Question: I want to do some thing like this,

How to draw a circle in UILabel which looks similar to this image, i just want to avoid using an image instead.
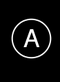
Answer: I'd suggest adding a shape layer to the UILabel. Something like this:
'''
// Create the shape layer
CAShapeLayer *circleLayer = [CAShapeLayer layer];
circleLayer.path = [UIBezierPath bezierPathWithOvalInRect:CGRectMake(0, 0, 50, 50)].CGPath;
circleLayer.fillColor = [UIColor clearColor].CGColor;
circleLayer.strokeColor = [UIColor whiteColor].CGColor;
circleLayer.lineWidth = 1;
// Add it do your label's layer hierarchy
[label.layer addSublayer:circleLayer];
'''
That'll give you the greatest control over its appearance and that of the font for the A.
UPDATE:
It's just occurred to me that you'll struggle to get the "A" vertically offset in order to put a circle around it. There are hacks to get vertical centering in a UILabel, but you'd be much better off using a UITextField instead, since it supports the contentVerticalAlignment property. You just need to set its userInteractionEnabled to NO to prevent user from typing text on it!
Other than that, the principle of adding the CAShapeLayer is the same.